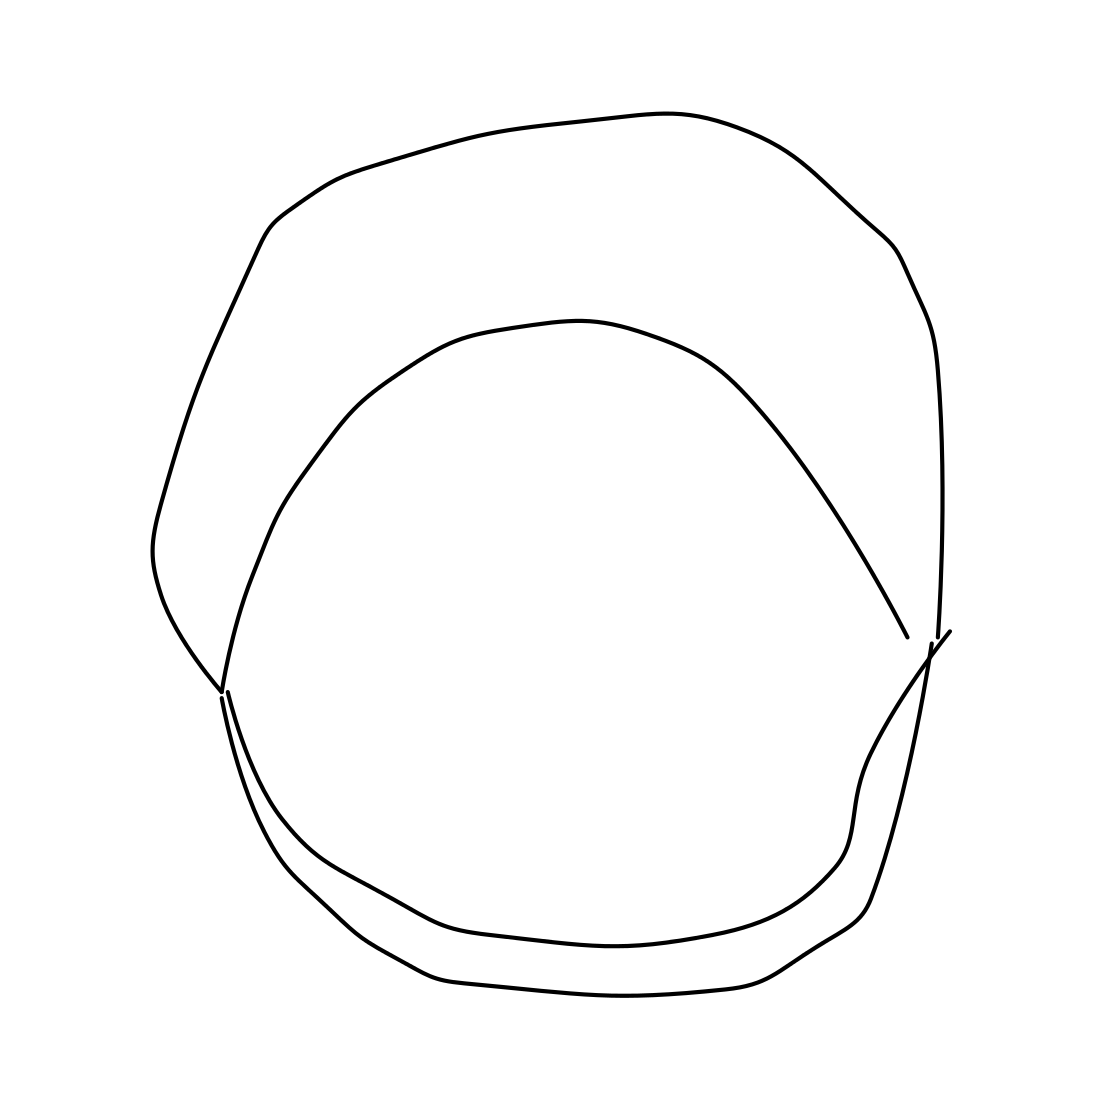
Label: helmet